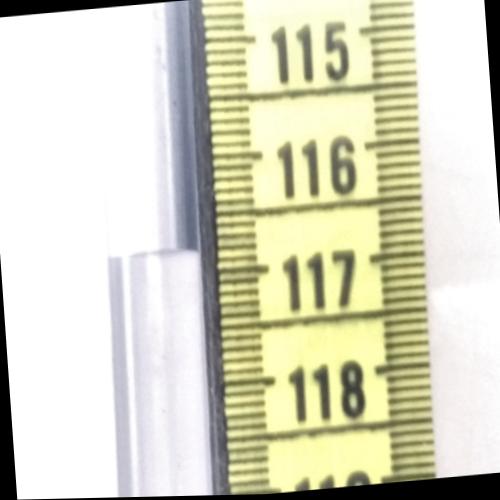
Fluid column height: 116.8 cm